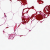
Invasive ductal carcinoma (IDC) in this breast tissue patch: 0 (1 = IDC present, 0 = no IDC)